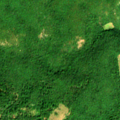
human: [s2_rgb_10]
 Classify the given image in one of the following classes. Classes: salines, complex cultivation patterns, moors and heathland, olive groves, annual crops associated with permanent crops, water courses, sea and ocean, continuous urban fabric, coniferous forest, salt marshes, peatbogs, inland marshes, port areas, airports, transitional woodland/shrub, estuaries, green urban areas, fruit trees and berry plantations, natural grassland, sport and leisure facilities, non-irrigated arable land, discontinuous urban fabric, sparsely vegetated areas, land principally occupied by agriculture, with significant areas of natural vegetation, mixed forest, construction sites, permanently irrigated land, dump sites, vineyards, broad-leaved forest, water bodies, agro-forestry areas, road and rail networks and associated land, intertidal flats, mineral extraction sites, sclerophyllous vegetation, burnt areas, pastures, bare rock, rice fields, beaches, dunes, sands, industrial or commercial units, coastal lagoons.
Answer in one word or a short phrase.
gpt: pastures, broad-leaved forest